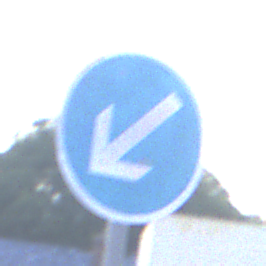
Verkehrszeichen: VorgeschriebeneVorbeifahrtLinks
Umgebung: Outdoor, Suburban
Tageszeit: SunriseSunset
Wetter: PartlyCloudy
Licht: Natural
Jahreszeit: NotSpecified
Kontrast: LowContrast